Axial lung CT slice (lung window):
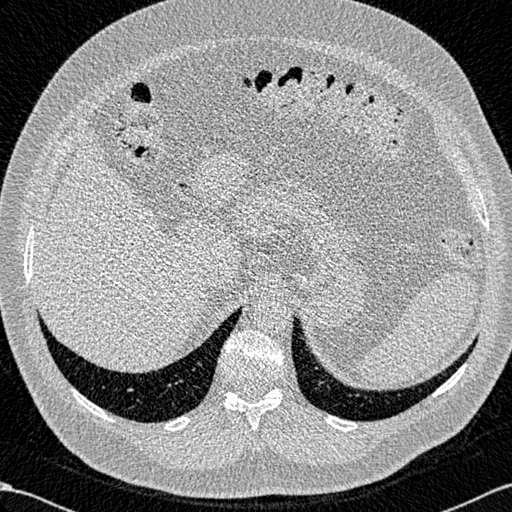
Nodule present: no